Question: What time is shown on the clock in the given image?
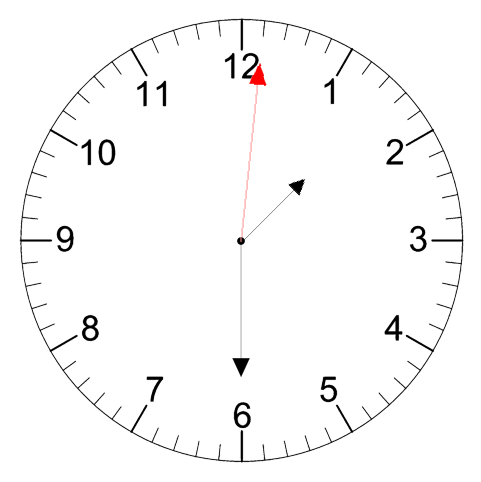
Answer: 01:30:01